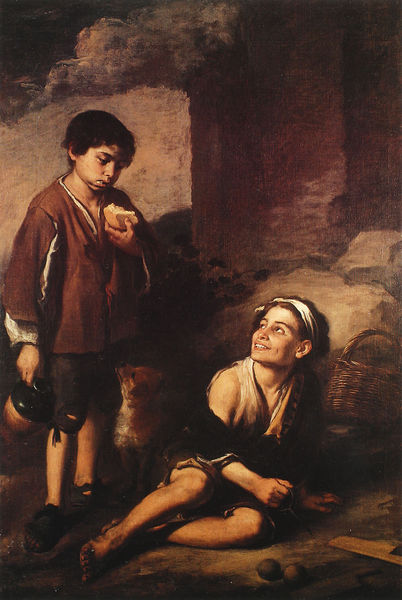
Titel: Einladung zum Pelota - Spiel
Künstler: Bartolomé Esteban Murillo
Institution: London, The Trustees of Dulwich Picture Gallery
Schlagwörter: felsen, gemälde, schatten, weiß, menschen, mädchen, sitzen, braun, licht, straße, hund, tier, wolke, beige, malerei, flasche, hemd, jacke, trinken, arm, band, stein, steine, stirnband, hände, natur, realismus, stehend, kinder, krug, lächeln, füße, ecke, buben, jungen, fels, mauer, haarband, essen, wein, kopftuch, korb, brot, junge, lachen, barfuss, nahrung, fetzen, lumpen, bub, hocken, kugel, kugeln, himme, zähne, fuchs, hunger, felsbrocken, bettler, armut, weinflasche, beissen, riss, gedämpft, tongefäß, murillo, carravaggio, kauen